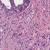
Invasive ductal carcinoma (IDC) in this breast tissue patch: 1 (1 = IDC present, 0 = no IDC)